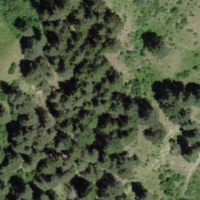
EUNIS habitat code: 23
Species observed at this site:
Stachys recta